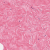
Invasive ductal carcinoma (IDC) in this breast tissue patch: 0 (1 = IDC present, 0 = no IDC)